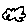
Label: cloud